Question: I have a strange on here - so I am displaying out a list of categories from my database as checkboxes when creating a post. I tick which ones the post belong to and it should take the doc_id and also the cat_id form which box was ticked. when I turn on error reporting I get the following:
'''
Notice: Undefined index: cat_id in /Applications/MAMP/htdocs/admin/actions/new_doc.inc.php on line 53
array(4) { ["doc_name"]=> string(2) "df" ["doc_owner"]=> string(3) "dsf" ["doc_content"]=> string(3) "dsf" ["submit"]=> string(0) "" }
'''
which referres to this line here:
'''
$cat_ids = $_POST['cat_id'];
'''
The whole block of code looks like this:
'''
if (empty($errors)) {
// MAKING THE QUERY
$q = "INSERT INTO docs (doc_name, doc_content, doc_owner, created_date) VALUES ('$dn', '$dc', '$do', NOW() )";
$r = mysqli_query($dbc, $q);
if ($r) {
$doc_id = mysqli_insert_id($dbc);
$query = "INSERT INTO doc_cat_join (cat_id,doc_id) VALUES ";
$cat_ids = $_POST['cat_id'];
$length = count($cat_ids);
for ($i = 0; $i < count($cat_ids); $i++) {
$query.='(' . $cat_ids[$i] . ',' . $doc_id . ')';
if ($i < $length - 1)
$query.=',';
}
mysqli_query($dbc, $query);
mysqli_close($dbc);
'''
And here is how I show out the checkboxes:
'''
<?php
function build_cat_checkboxes(){
global $dbc;
$q = "SELECT * FROM cats";
$r = mysqli_query ($dbc, $q); // Run the query.
// FETCH AND PRINT ALL THE RECORDS
while ($row = mysqli_fetch_array($r)) {
echo '<ul><li><label><input type="checkbox" name="cat_id[]" value="' . $row['cat_id'] . '"> ' . $row["cat_name"] . '</label></li></ul>';
}
}
?>
'''
I cannot fathom why it is failing to insert into the doc_cat_join table where like mentioned it should be taking the doc_id and the cat_id and inserting them as a new row with an id.
Here is an example of that table view:

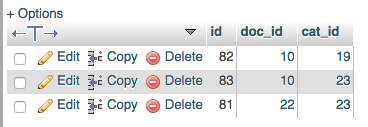
Answer: When no checkbox has been ticked there will be no POST parameter cat_id at all.
Since that also means that the document isn't assigned to a single category this might be part of your input validation/error handling.
'''
if (empty($errors)) {
if (!isset($_POST['cat_id'])) {
die('no category assigned'); // or maybe a bit more sophisticated error handling
}
'''